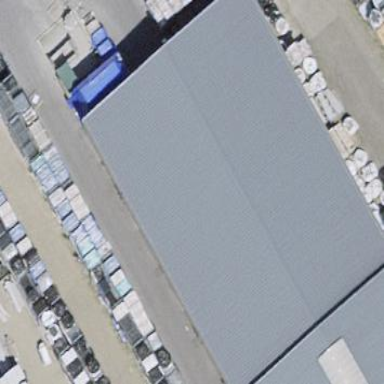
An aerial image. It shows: View of roof of building.